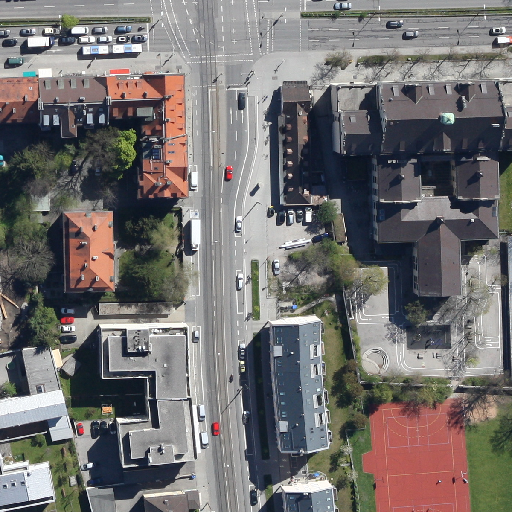
Referring expression: light-duty vehicle in the parking area